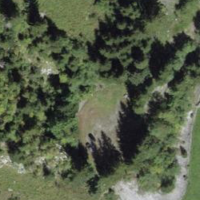
EUNIS habitat code: 23
Species observed at this site:
Falco tinnunculus
Dendrocopos major
Pica pica
Phoenicurus ochruros
Nucifraga caryocatactes
Aegithalos caudatus
Picus viridis
Ptyonoprogne rupestris
Accipiter nisus
Delichon urbicum